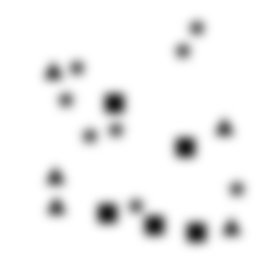
Squares: 5
Triangles: 5
Stars: 8
Total shapes: 18